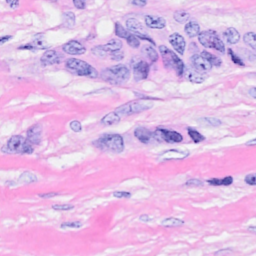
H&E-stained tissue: Breast